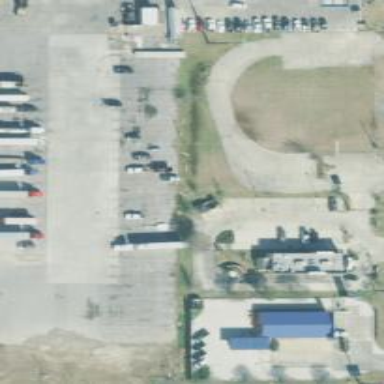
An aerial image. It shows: Truck stop.